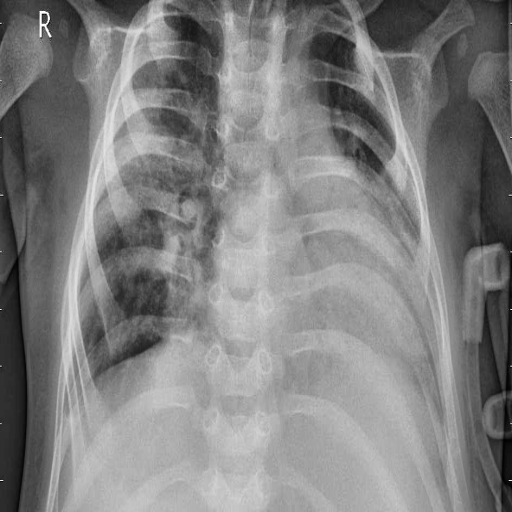
Finding: PNEUMONIA